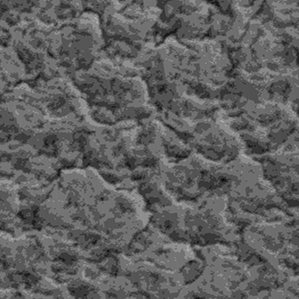
Label: frost